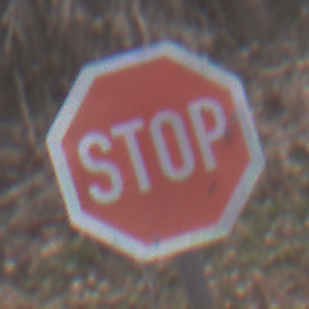
Verkehrszeichen: Stop
Umgebung: Outdoor, Nature
Tageszeit: Midday
Wetter: Overcast
Licht: Natural
Jahreszeit: Autumn
Kontrast: LowContrast